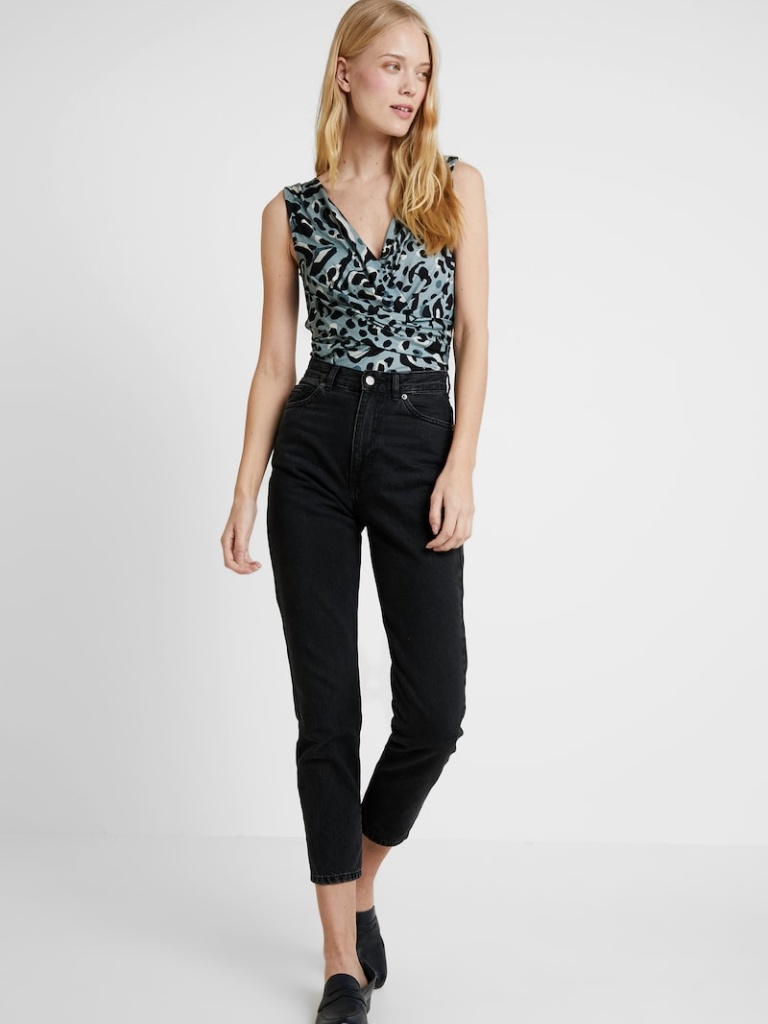
jersey tight sleeveless hip length Fully Tucked in v-neck blouse